Question: I have created an admin menu in wordpress with these functions:
'''
function list_menu(){
add_menu_page( 'My Plugin', 'My Plugin', 'administrator', 'mylist', 'list_page', plugins_url('favicon.png'), 24);
}
add_action('admin_menu', 'list_menu');
function add_menu(){
add_submenu_page( 'mylist', 'Add New', 'Add New', 'administrator', 'add_new_page', 'add_page');
}
add_action('admin_menu', 'add_menu');
'''
But it create a menu with duplicate value in the menu like this:

Is there a way to let the menu like this:
'''
=> My Plugin
===> All Posts
===> Add New
'''
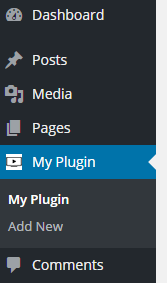
Answer: can you plz try this code.
'''
<?php
function edit_admin_menus() {
global $menu, $submenu;
$menu[24][0] = 'My Plugin'; // TO change admin parent menu
$submenu['mylist'][0][0] = 'All Posts'; // To change child menu of "My Plugin" parent
}
add_action( 'admin_menu', 'edit_admin_menus' );
?>
'''
Thanks.